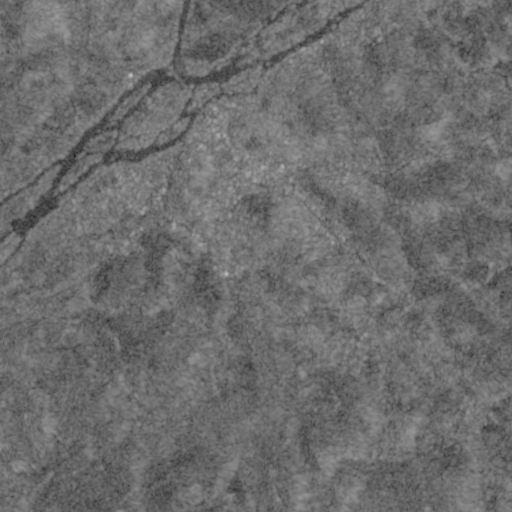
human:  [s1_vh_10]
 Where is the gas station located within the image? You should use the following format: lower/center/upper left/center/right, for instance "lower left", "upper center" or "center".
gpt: The gas station is located in the upper center of the image.
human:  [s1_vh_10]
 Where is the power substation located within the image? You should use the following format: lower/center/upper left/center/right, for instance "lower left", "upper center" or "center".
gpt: The power substation is located in the center left of the image.
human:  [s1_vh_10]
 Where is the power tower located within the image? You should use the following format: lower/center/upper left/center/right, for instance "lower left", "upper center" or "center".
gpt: The power tower is located in the upper left of the image.
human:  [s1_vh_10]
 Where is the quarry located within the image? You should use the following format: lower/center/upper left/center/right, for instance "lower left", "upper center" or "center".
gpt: There is no quarry in the image.

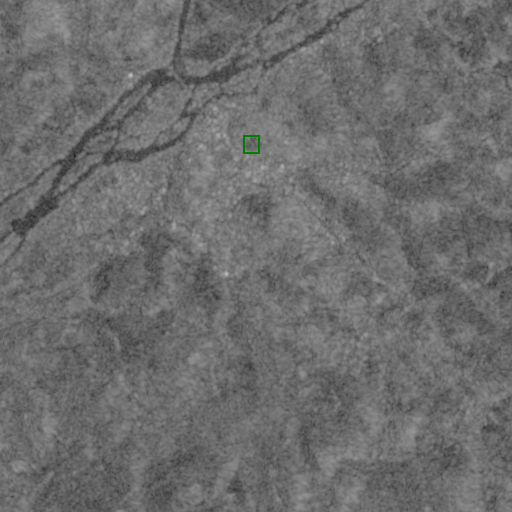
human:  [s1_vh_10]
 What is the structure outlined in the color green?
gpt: The structure outlined in green is a park.
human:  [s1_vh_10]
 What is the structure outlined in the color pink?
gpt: There is no pink outline.